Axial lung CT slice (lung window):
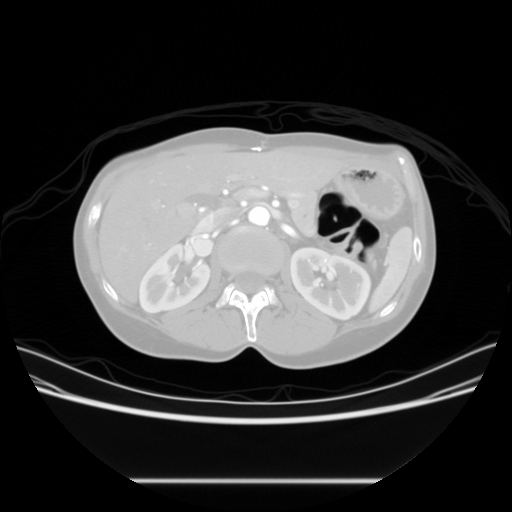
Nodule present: no